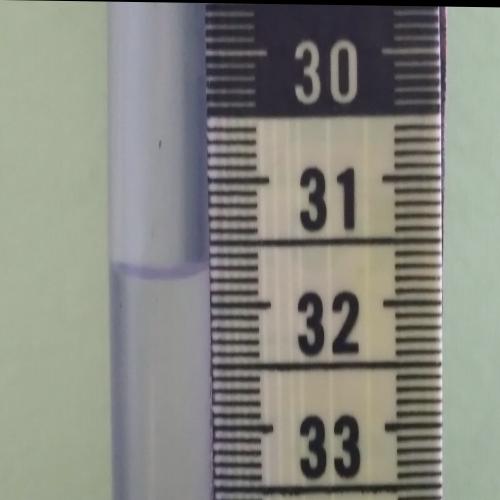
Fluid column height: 31.7 cm